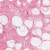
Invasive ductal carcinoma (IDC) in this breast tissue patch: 0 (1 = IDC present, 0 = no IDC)